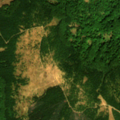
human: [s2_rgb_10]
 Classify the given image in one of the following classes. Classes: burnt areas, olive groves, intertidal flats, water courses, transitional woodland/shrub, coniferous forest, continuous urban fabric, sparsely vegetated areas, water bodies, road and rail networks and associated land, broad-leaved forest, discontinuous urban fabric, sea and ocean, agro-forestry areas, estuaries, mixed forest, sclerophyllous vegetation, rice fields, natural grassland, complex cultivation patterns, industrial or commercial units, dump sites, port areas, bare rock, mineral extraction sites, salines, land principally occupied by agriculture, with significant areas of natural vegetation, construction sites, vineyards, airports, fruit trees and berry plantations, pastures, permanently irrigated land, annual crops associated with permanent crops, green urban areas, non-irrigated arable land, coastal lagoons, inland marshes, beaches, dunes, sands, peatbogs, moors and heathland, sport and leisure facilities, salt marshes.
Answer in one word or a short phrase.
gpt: broad-leaved forest, coniferous forest, transitional woodland/shrub